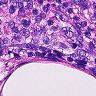
Metastatic tissue present: no